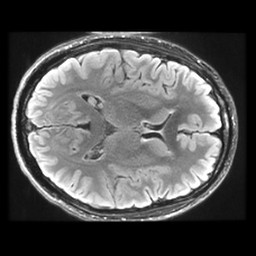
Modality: FLAIR
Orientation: axial
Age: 22
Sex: male
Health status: healthy
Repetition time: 12 s
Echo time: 0.09782 s